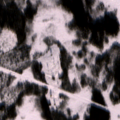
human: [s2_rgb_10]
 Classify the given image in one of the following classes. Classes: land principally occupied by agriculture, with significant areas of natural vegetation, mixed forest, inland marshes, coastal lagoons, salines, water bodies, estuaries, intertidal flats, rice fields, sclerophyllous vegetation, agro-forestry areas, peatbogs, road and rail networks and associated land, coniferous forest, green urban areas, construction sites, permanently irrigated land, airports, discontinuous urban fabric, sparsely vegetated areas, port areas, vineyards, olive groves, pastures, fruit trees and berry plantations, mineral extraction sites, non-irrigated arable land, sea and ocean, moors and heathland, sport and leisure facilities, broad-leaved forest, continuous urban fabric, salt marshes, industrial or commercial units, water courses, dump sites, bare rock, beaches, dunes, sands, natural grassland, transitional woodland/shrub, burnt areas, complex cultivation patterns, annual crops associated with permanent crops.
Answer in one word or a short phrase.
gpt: coniferous forest, mixed forest, transitional woodland/shrub, peatbogs